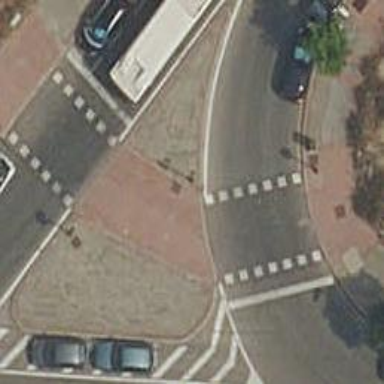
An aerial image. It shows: Pedestrian crossing with zebra markings on the footway.